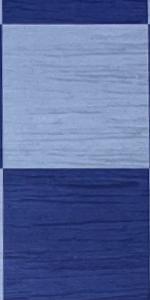
Label: Empty